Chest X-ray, PA view. Patient: 33 years old, sex M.
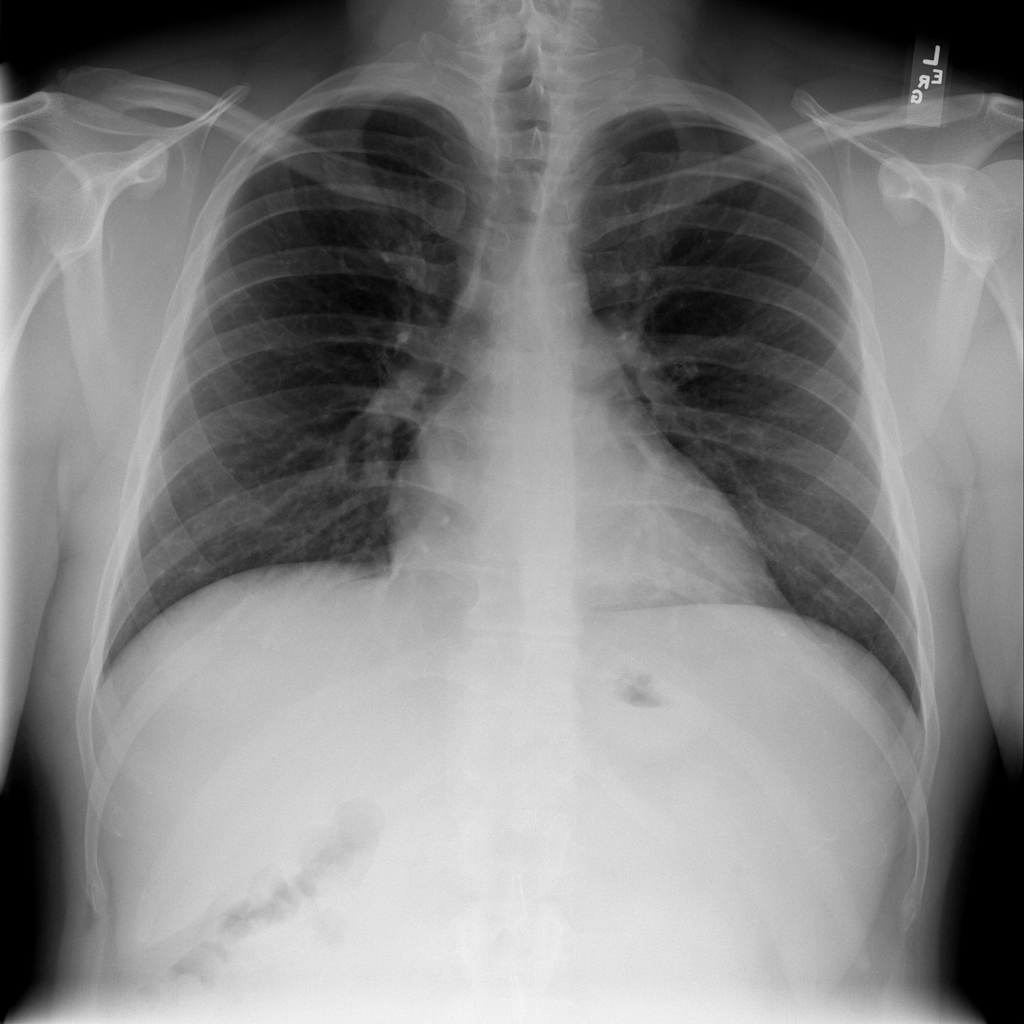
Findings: No Finding